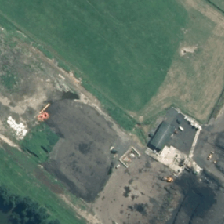
Land cover: shortrotation_cropland